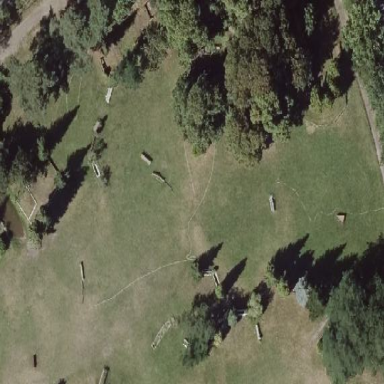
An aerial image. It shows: Equestrian pitch used for leisure and sports activities.